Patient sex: M
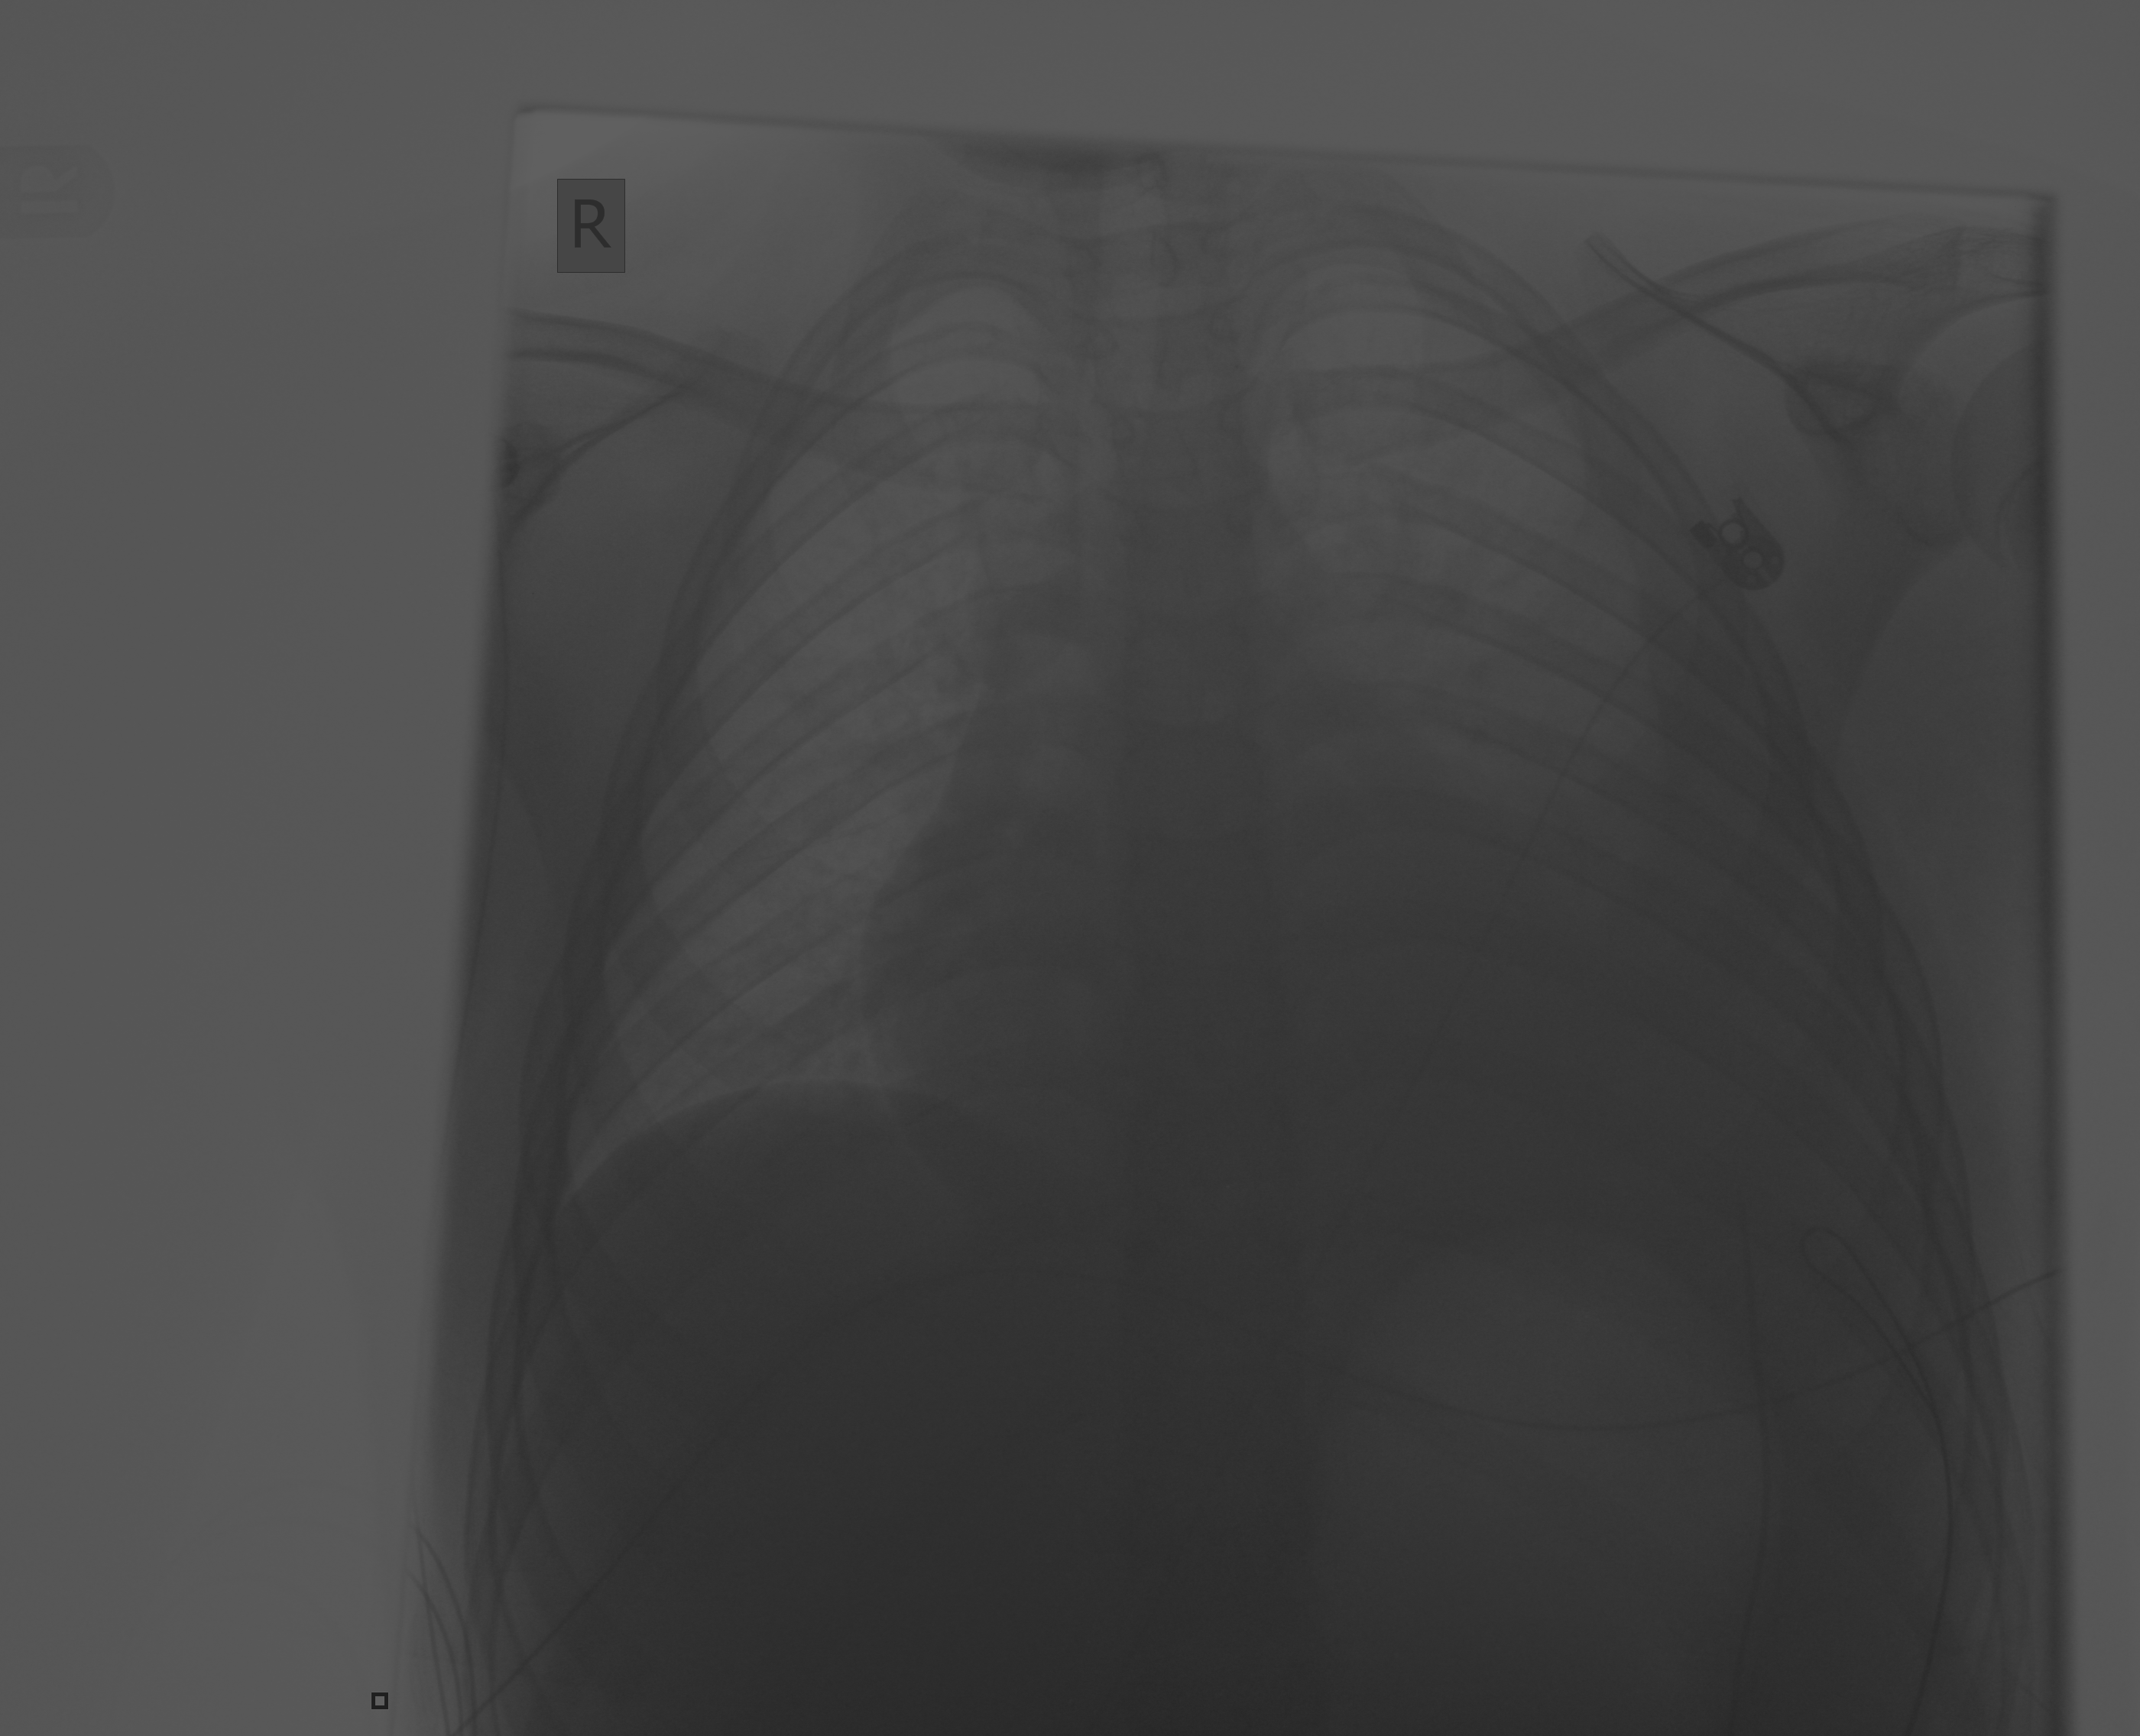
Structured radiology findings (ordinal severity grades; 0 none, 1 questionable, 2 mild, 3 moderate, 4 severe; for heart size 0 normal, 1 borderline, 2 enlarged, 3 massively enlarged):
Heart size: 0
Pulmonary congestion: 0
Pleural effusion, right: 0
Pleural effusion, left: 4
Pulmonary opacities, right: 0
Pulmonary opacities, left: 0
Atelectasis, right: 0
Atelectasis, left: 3